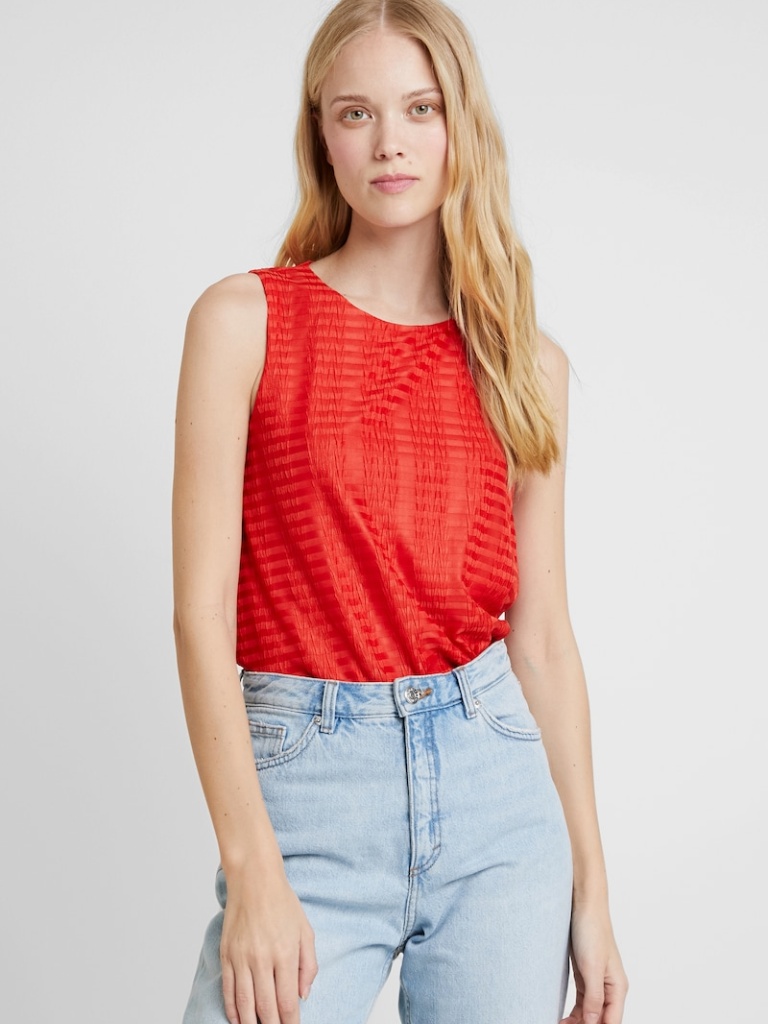
knit relaxed sleeveless hip length French Tucked crew tank